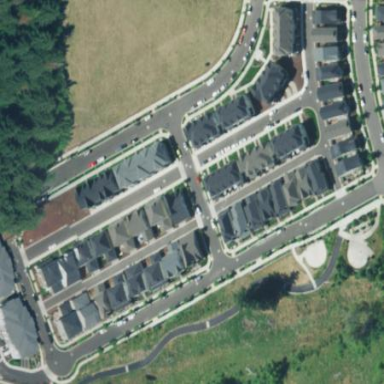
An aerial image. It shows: This residential area consists of single-family homes.